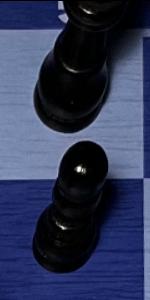
Label: Pawn_Black